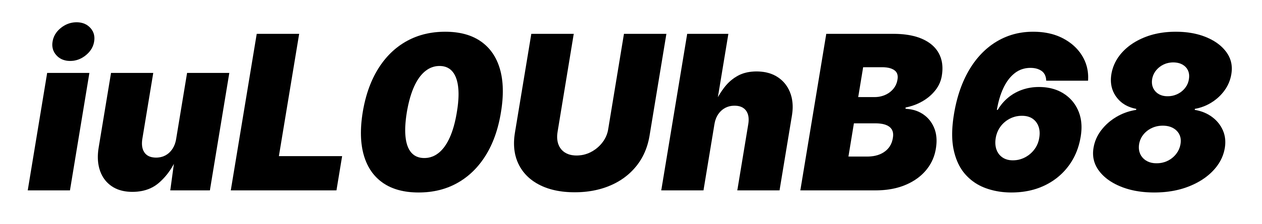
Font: Inter-Italic_Black_Italic